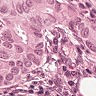
Metastatic tissue present: yes